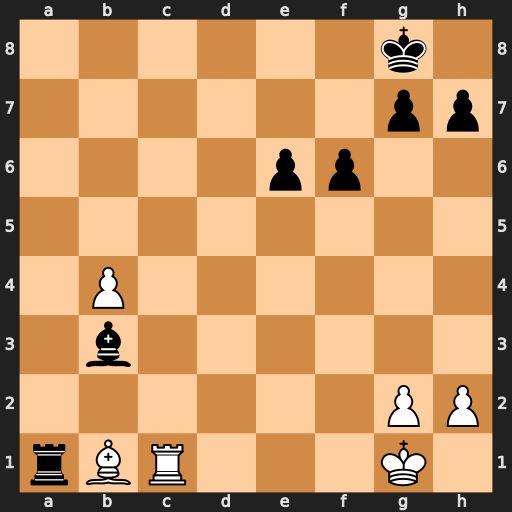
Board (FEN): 6k1/6pp/4pp2/8/1P6/1b6/6PP/rBR3K1
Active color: w
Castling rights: -
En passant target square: -
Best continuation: Bxh7+ Kxh7 Rxa1